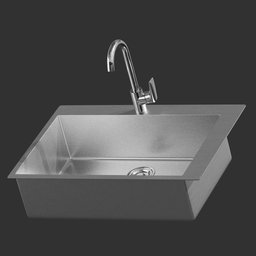
Label: appliances